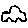
Label: car